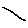
Label: line